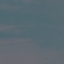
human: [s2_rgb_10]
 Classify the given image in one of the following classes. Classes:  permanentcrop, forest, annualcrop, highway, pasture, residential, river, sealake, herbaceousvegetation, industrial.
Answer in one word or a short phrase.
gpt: SeaLake